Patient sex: M
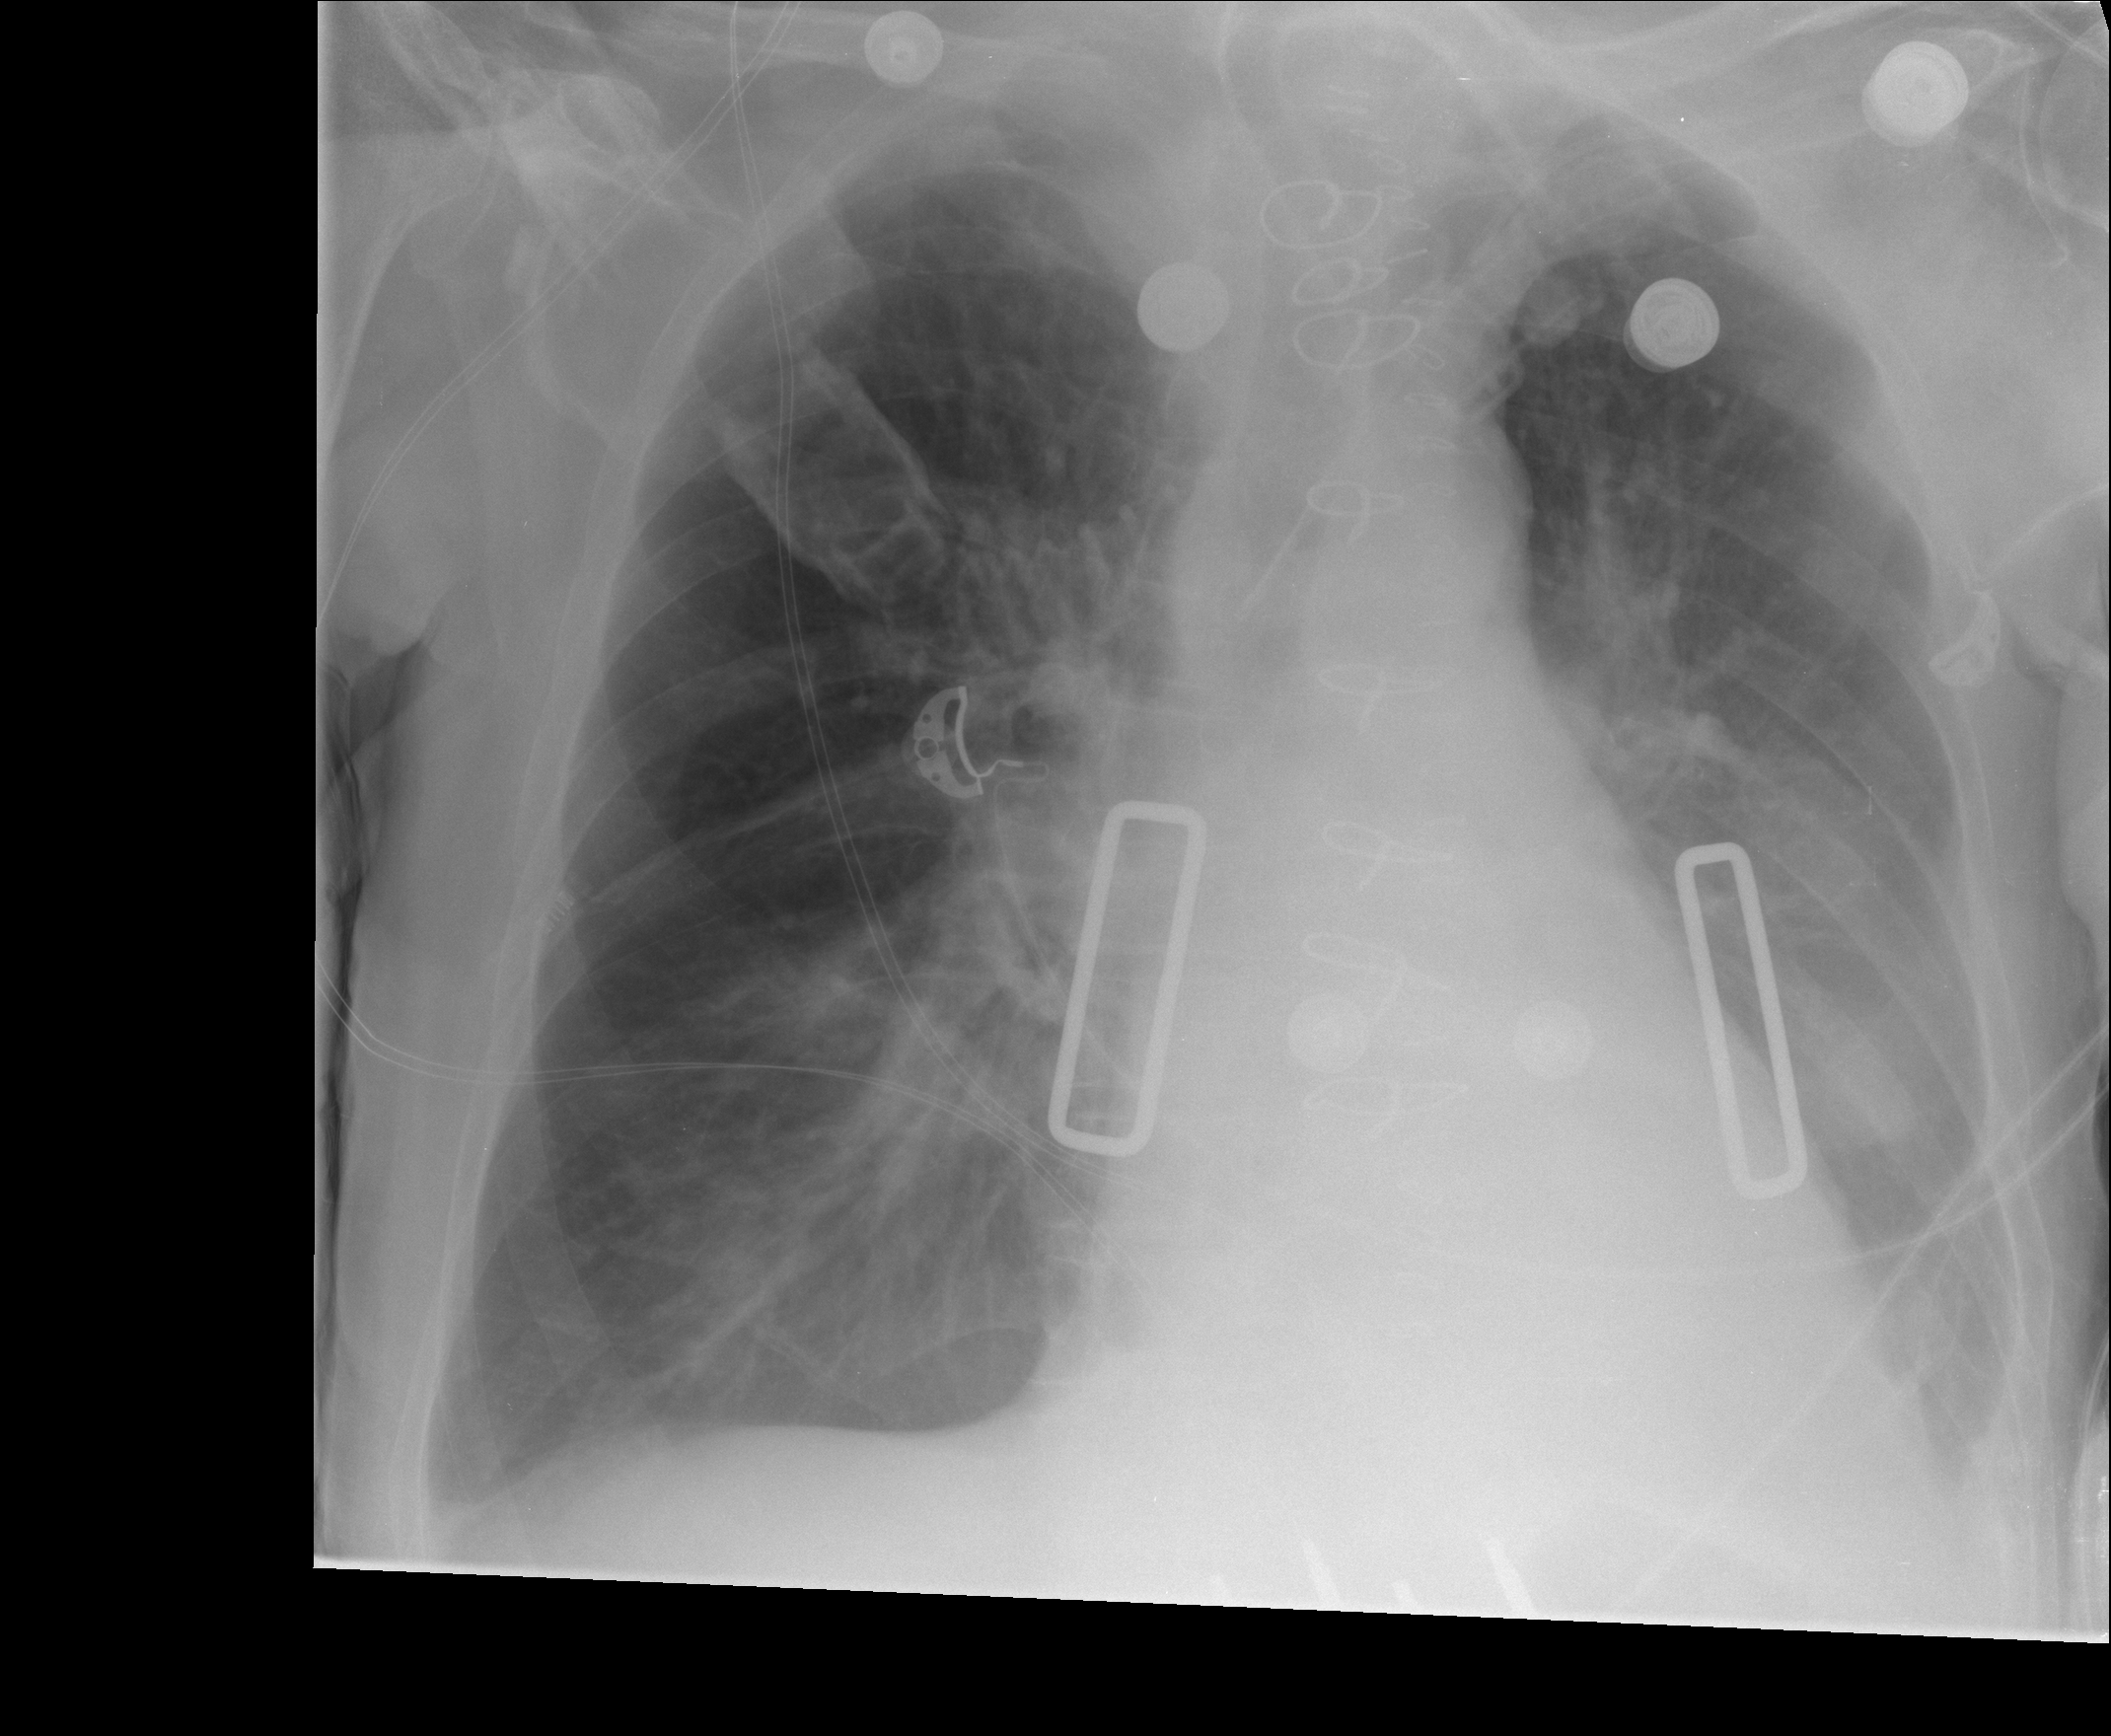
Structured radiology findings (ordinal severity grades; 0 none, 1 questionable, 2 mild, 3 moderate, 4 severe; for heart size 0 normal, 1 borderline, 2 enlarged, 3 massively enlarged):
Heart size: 0
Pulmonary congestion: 2
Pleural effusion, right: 2
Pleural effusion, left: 2
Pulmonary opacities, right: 2
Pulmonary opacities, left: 2
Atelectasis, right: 2
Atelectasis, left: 2